Question: Part of my application has a media component, and I'm looking for a nice volume slider I can use rather than a JSlider which looks a bit ugly for this purpose (or specifically, an extended JSlider with custom visuals would be nice). I could write one, but I don't really want to reinvent the wheel.
In terms of "nice" volume sliders - I'm looking on the lines of something like VLC:

Is there a (free) component like this already out there that I'm missing?
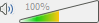
Answer: Jasper Potts has a nice blog post about how you can skin the slider using Nimbus Look and Feel: <URL>.
Here is how it looks like:

By following the blog post, it's not very hard to make your own custom look on the slider. You may also be interested in my answer about <URL> using Nimbus Look and Feel with a full code example.